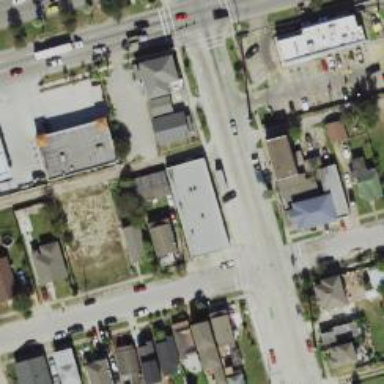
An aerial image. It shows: Alley classified as service road.